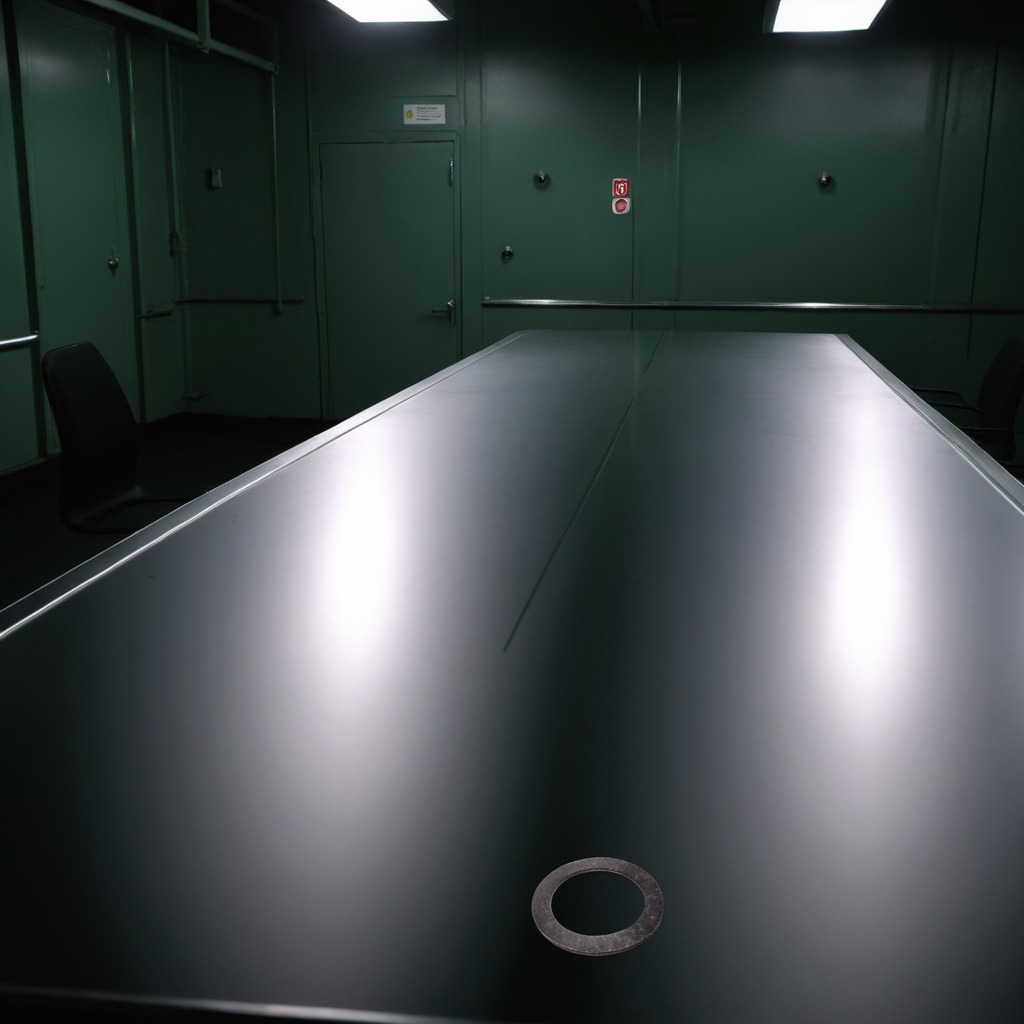
A flat metal washer is lying on the table.